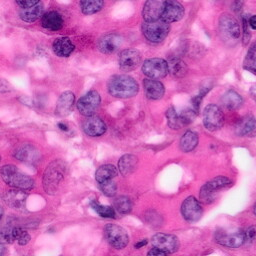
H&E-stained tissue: Pancreatic